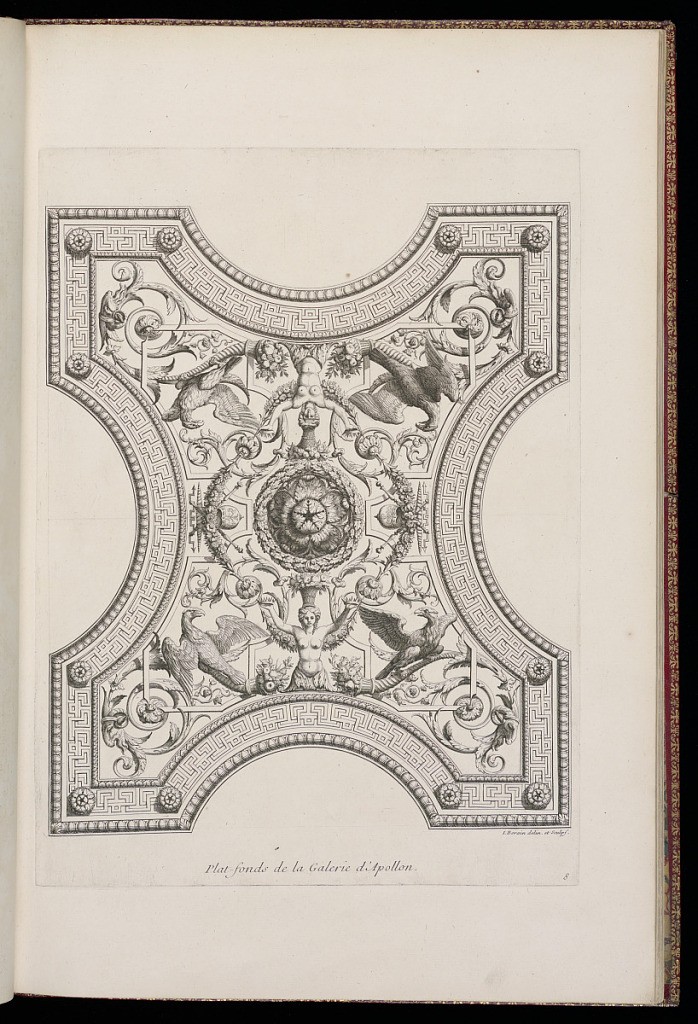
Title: Plat-fonds de la Galerie d’Apollon
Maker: Jean Bérain the Younger, French, 1674 – 1726
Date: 1710
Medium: Etching on laid paper
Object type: Bound print
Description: Eighth plate from a series of prints depicting the ornament and interiors of the King's apartment at the Royal palaces of the Louvre and the Tuileries, part of the Cabinet du Roi (King's Cabinet) series published by the Imprimerie Royale. The plate illustrates a section of the ceiling from the Gallery of Apollo at the Louvre. The ceiling features a Greek border and ornamented with grotesque and arabesque motifs, with herms, flowers, eagles, cornucopias, military trophies, masks, acanthus leaves, and a central floral and acanthus leaf rosette. The plate is titled, signed, and numbered.